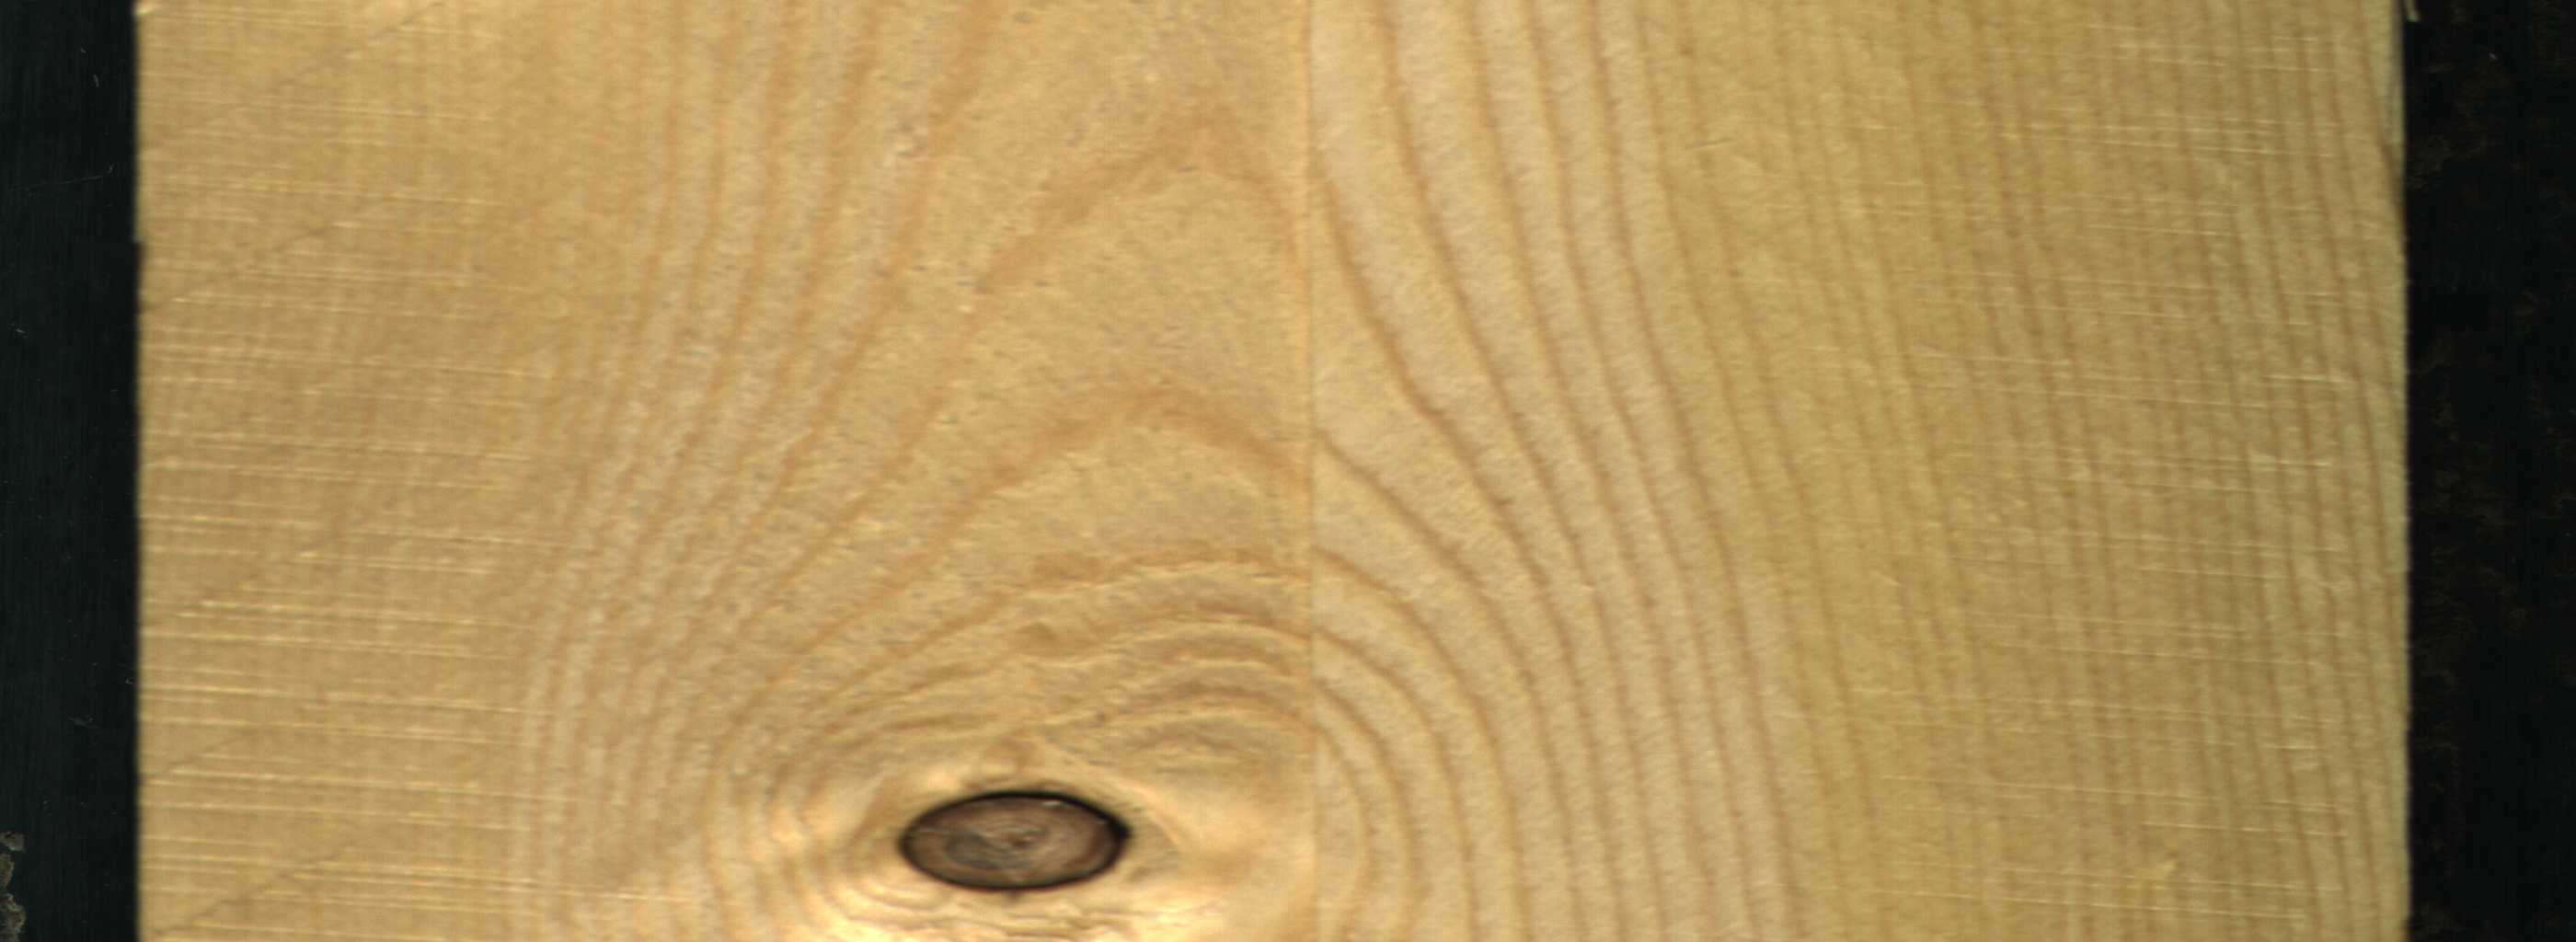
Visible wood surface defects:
Dead_Knot